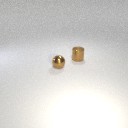
small brown metal cylinder behind small brown metal sphere